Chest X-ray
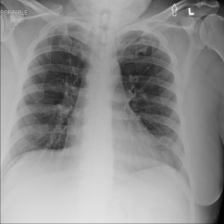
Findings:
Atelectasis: negative
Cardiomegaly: negative
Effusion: negative
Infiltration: negative
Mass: negative
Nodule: negative
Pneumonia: negative
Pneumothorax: negative
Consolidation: negative
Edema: negative
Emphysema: negative
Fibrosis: negative
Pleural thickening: negative
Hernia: negative